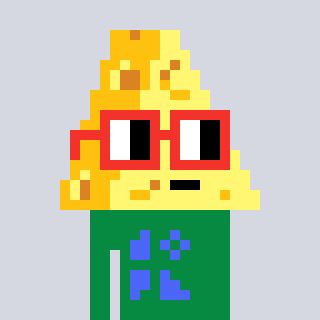
a pixel art character with square red glasses, a cheese-shaped head and a green-colored body on a cool background